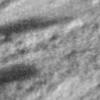
Label: change